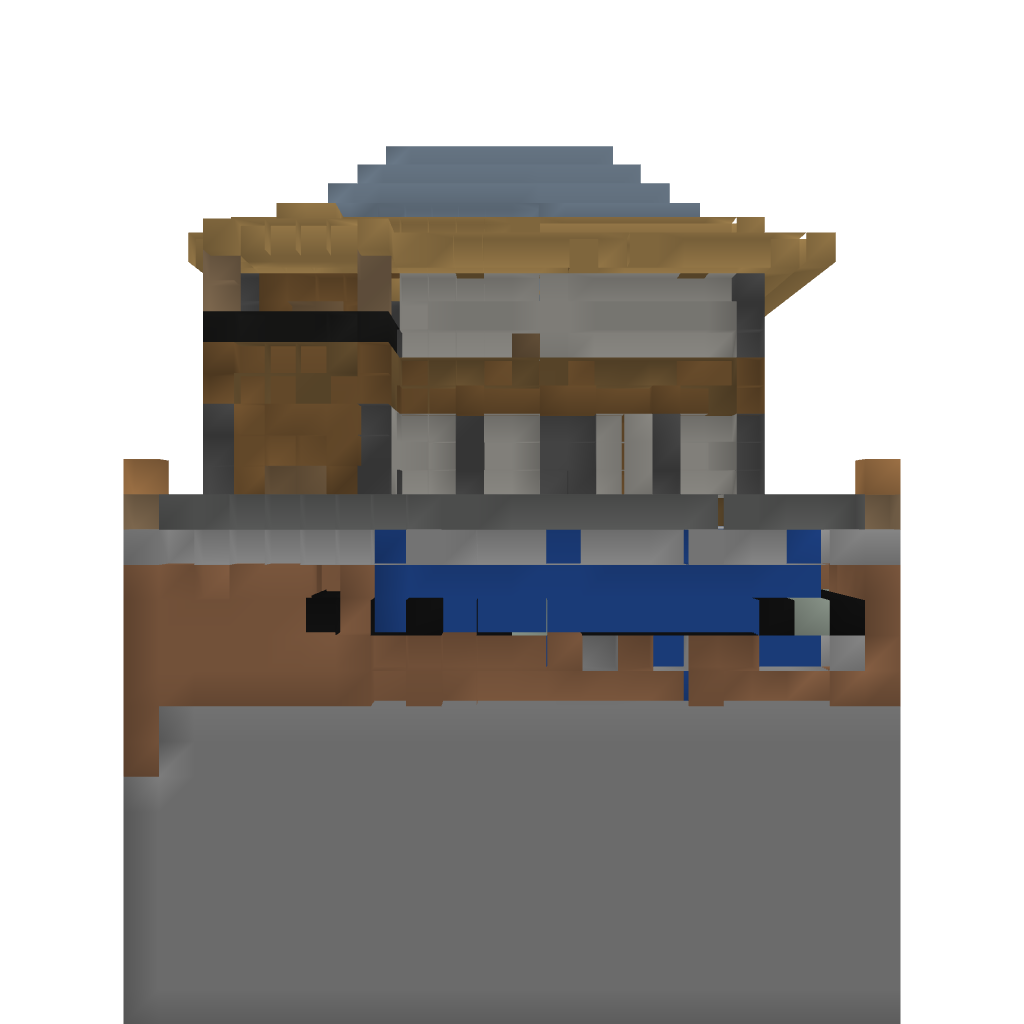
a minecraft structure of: Modern Large Foresty House